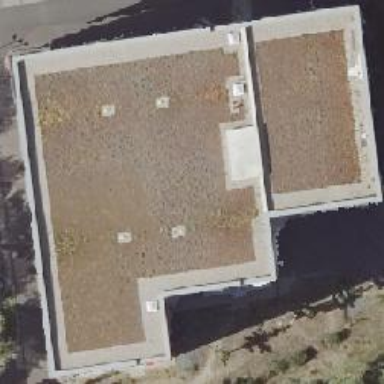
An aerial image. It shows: Building housing storage rental shop.